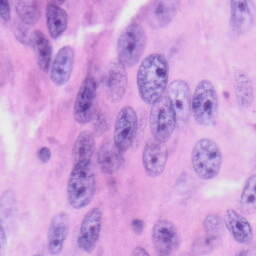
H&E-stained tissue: Skin